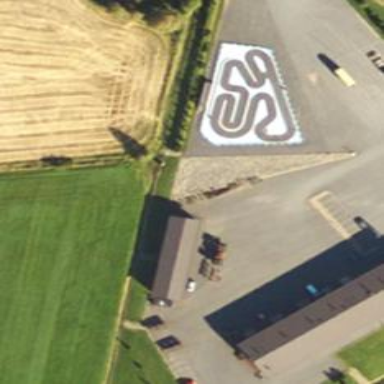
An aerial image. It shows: Motor sport raceway.